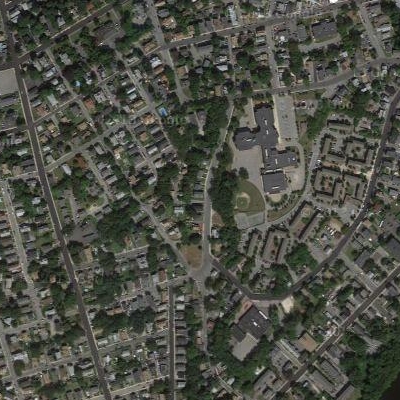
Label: Resident